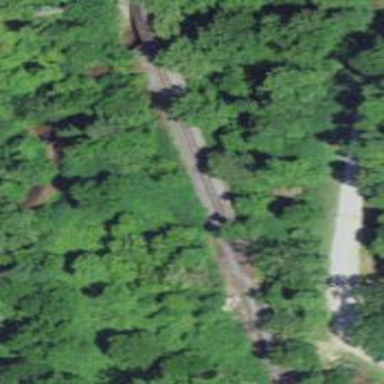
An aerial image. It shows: Railway track.